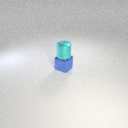
small blue metal cube below small cyan metal cylinder